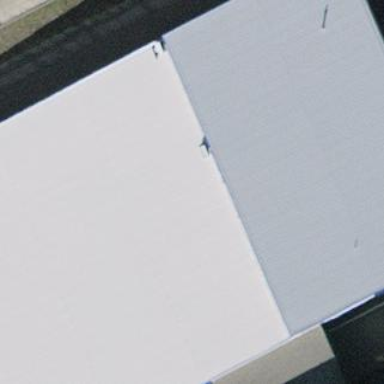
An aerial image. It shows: Industrial building.